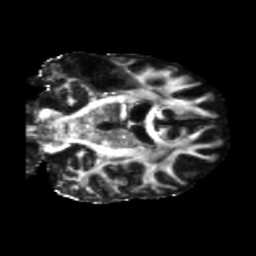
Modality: FA
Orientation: coronal
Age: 47
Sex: male
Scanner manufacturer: siemens
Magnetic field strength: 3 T
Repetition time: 5.25 s
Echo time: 0.08 s